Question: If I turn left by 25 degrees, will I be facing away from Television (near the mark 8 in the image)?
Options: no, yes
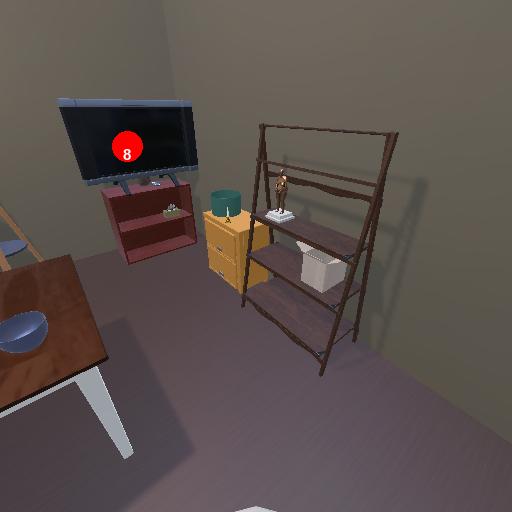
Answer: no